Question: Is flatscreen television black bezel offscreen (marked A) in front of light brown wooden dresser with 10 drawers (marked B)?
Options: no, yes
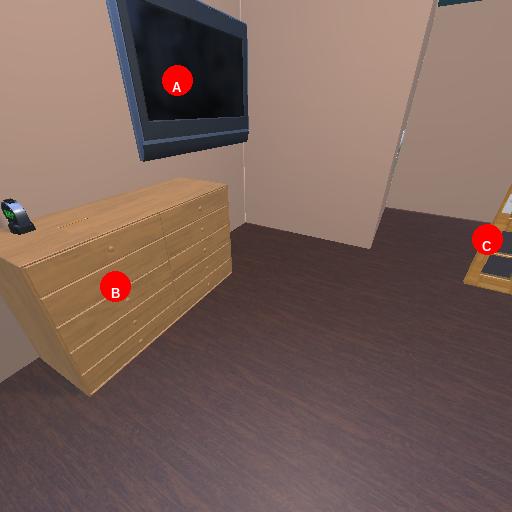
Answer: no